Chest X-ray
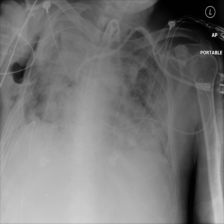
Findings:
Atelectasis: negative
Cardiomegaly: negative
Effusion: negative
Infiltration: negative
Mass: negative
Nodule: negative
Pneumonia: negative
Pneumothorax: negative
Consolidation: positive
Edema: negative
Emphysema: positive
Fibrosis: negative
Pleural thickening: negative
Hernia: negative